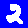
Digit: 2